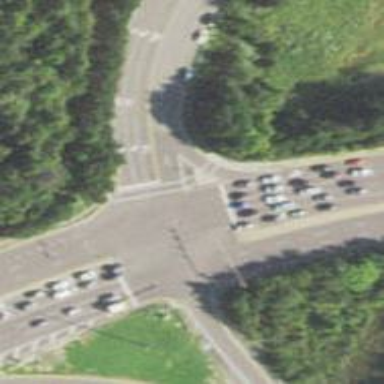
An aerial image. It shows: Marked crossing on cycleway.